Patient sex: F
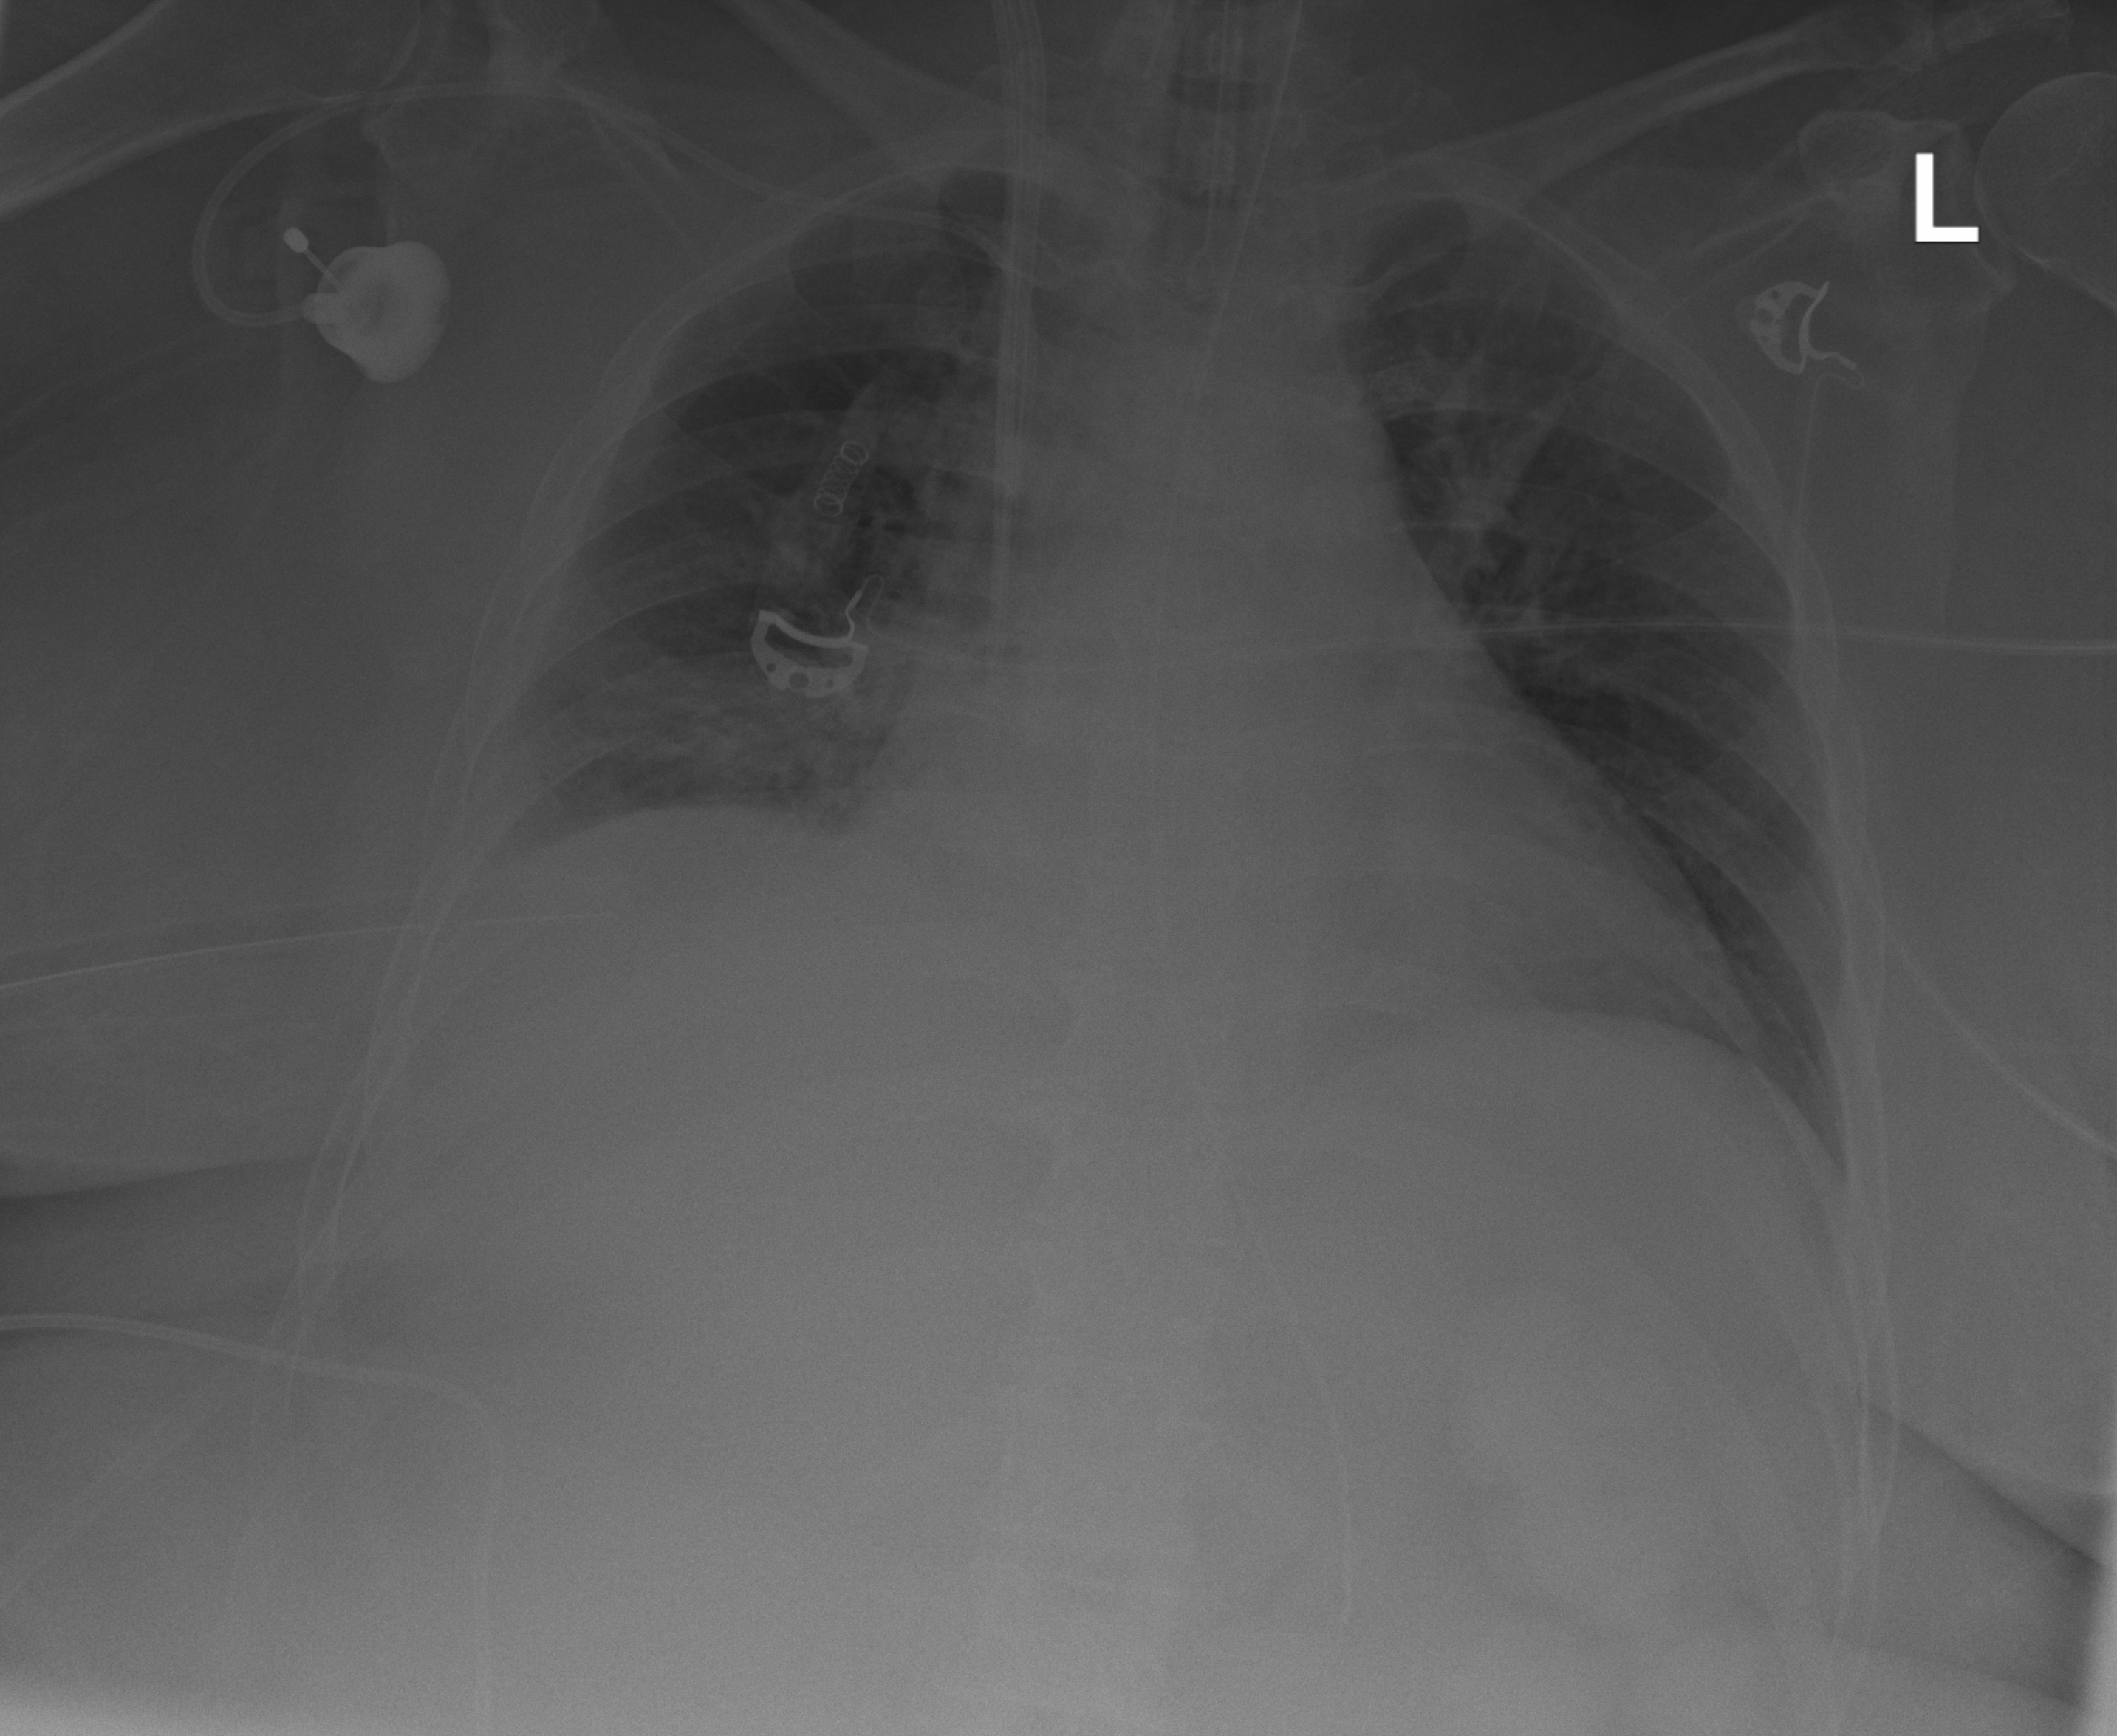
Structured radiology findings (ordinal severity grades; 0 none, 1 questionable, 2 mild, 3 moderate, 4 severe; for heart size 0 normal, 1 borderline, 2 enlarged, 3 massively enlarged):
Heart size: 1
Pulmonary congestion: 1
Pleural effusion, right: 2
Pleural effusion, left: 0
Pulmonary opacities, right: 1
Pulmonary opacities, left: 0
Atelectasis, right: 2
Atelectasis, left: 2